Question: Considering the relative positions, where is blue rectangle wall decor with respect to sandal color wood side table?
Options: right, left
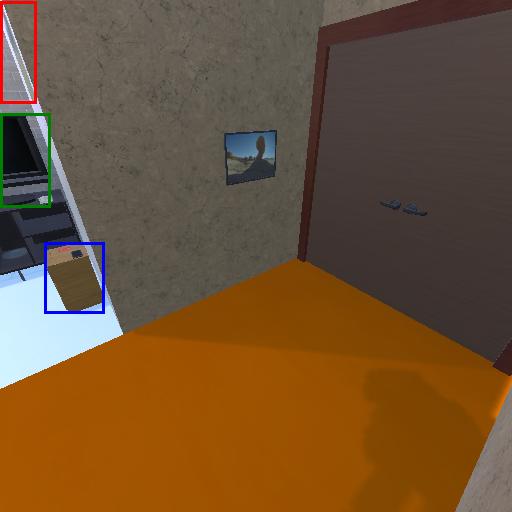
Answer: right